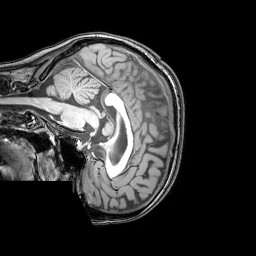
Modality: T1w
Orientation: sagittal
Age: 26
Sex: female
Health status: healthy
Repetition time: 0.081 s
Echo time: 0.037 s